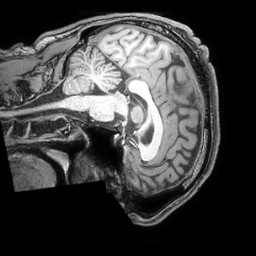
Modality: T1w
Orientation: sagittal
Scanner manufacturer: philips
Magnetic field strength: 3 T
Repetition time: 0.008 s
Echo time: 0.0035 s